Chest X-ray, AP view. Patient: 61 years old, sex M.
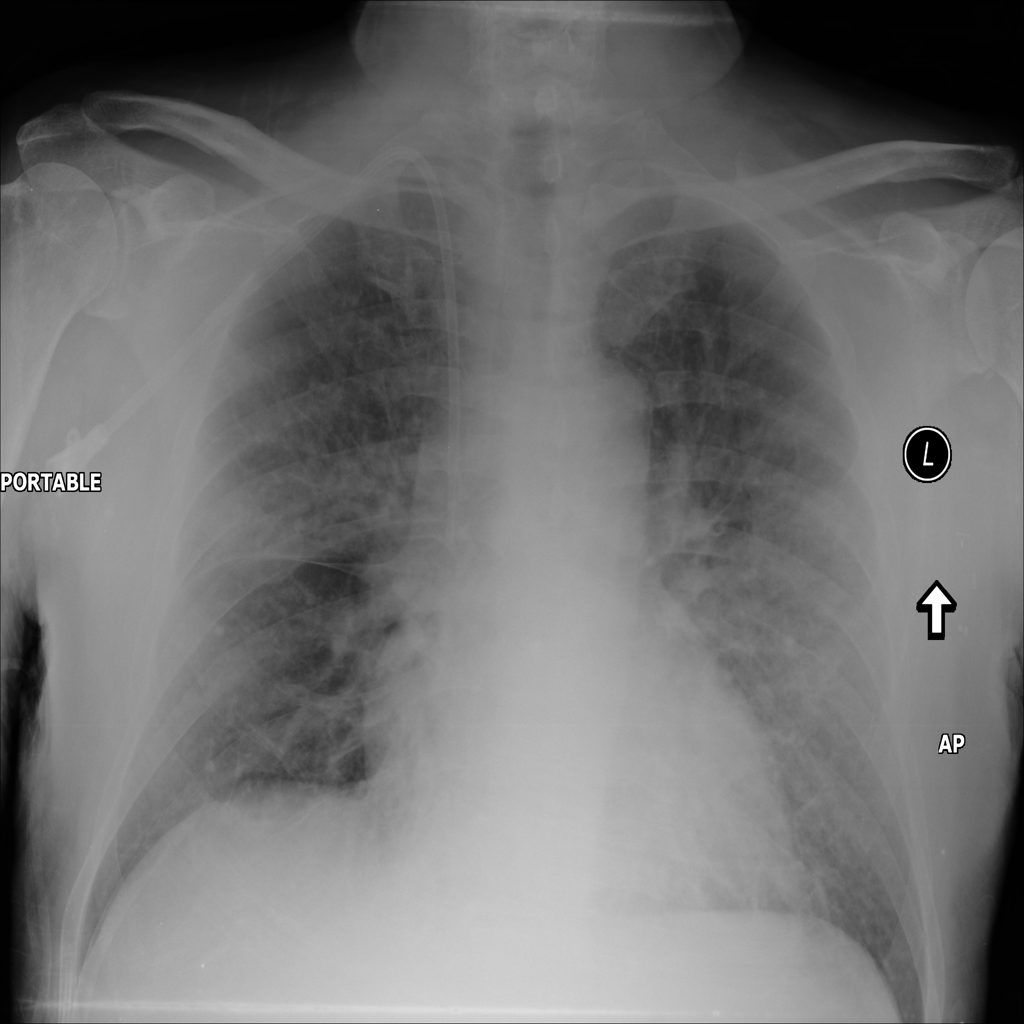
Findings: Infiltration